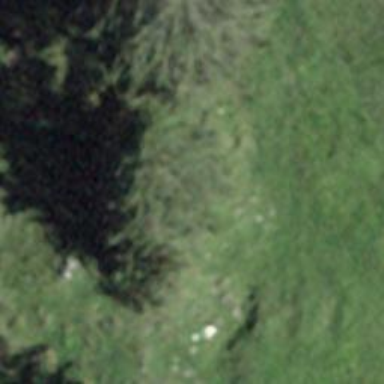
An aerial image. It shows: Single tag "natural: tree."